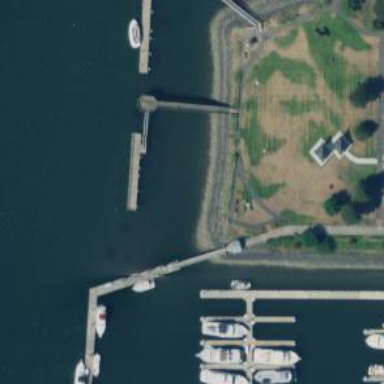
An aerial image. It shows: Man-made pier.